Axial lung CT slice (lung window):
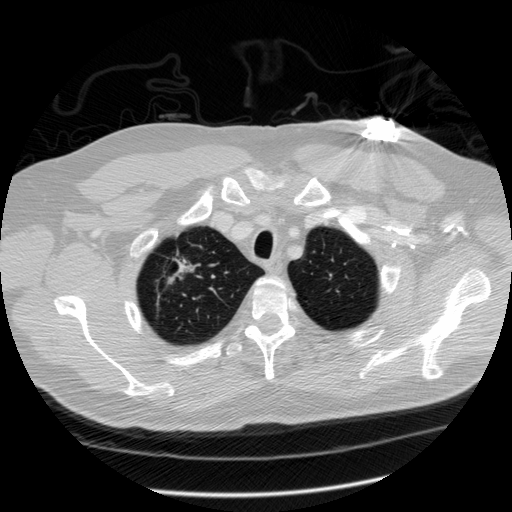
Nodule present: yes
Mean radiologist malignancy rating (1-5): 5